Question: <URL>
I created a table with a button inside.

The Table has 'onclick' event and also the inside Button
But when Im pressing the button ,the event bubbles up to the table. ( and I get 2 alerts)
So I used 'ev.stopPropagation();'
And its working. But in order for it to work , I had to do :
in html :
'''
<input type='button' onclick='doWork(event);'/>
'''
in Js :
'''
function doWork(ev)
{
ev.stopPropagation();
alert('button');
}
'''
- - 'event'
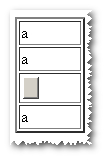
Answer: This is another <URL>:
'''
<table onclick="doWork();" border=2 style="width:70px;">
<input type='button' onclick='alert("button");'/>
function doWork(ev)
{
ev = ev || window.event;
var target = ev.target || ev.srcElement;
if(target.tagName.toUpperCase() !== 'INPUT'){
alert('table');
}
}
'''